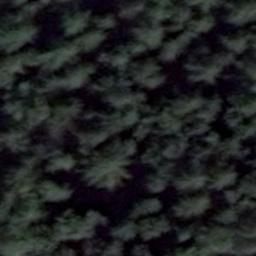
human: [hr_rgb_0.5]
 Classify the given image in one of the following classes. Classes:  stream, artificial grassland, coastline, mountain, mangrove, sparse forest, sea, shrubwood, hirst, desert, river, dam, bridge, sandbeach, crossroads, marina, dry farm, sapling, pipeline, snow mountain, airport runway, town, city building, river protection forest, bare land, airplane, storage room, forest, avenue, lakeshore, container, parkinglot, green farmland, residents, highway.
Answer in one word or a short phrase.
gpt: forest